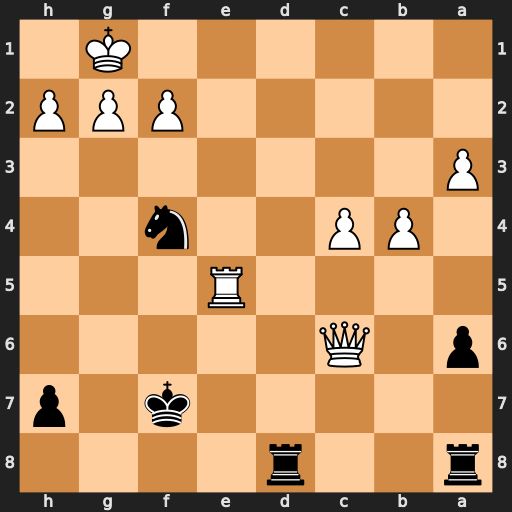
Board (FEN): r2r4/5k1p/p1Q5/4R3/1PP2n2/P7/5PPP/6K1
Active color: b
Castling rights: -
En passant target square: -
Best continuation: Rd1+ Re1 Rxe1#